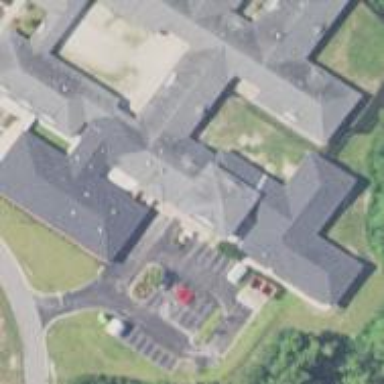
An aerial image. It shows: Hospital.